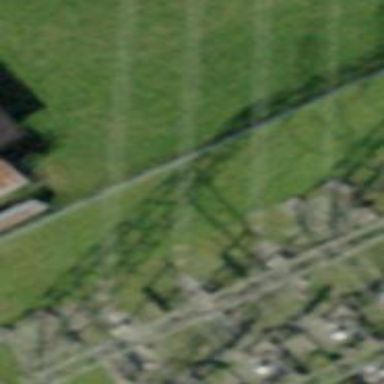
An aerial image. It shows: Insulator used in power systems.